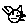
Label: cat